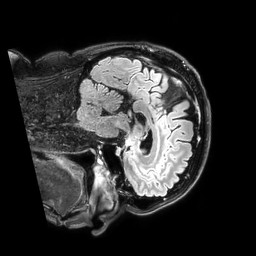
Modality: FLAIR
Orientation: sagittal
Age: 41
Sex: male
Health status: healthy
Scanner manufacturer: philips
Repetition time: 4.8 s
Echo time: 0.2985 s